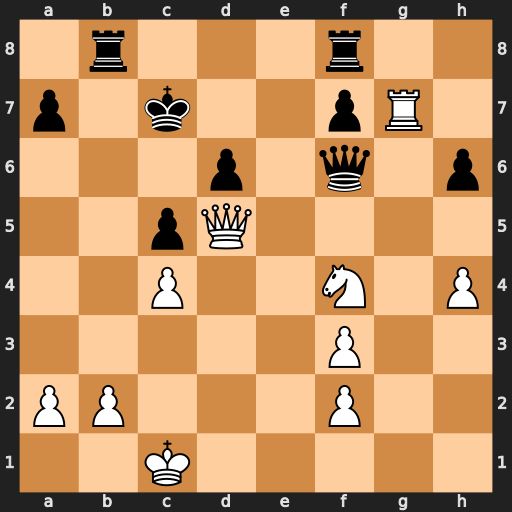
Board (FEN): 1r3r2/p1k2pR1/3p1q1p/2pQ4/2P2N1P/5P2/PP3P2/2K5
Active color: w
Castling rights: -
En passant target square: -
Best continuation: Ne6+ Kd7 Nxf8+ Rxf8 Qb7+